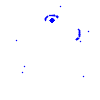
Particle: electron